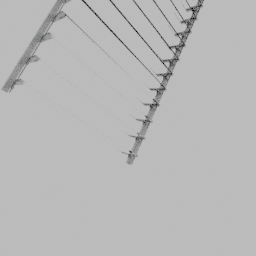
Label: architecture